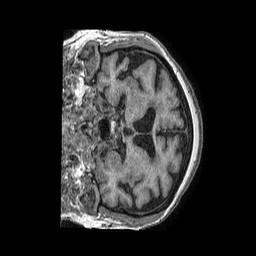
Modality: T1w
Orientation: coronal
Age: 81
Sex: female
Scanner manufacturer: philips
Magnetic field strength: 1.5 T
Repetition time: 0.007576 s
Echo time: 0.00345 s